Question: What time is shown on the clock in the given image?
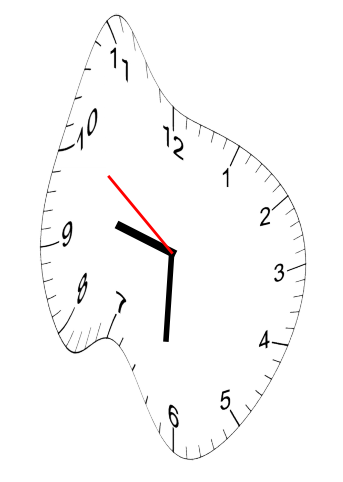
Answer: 09:30:51